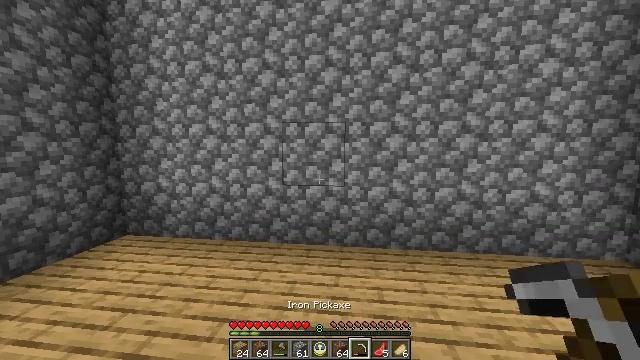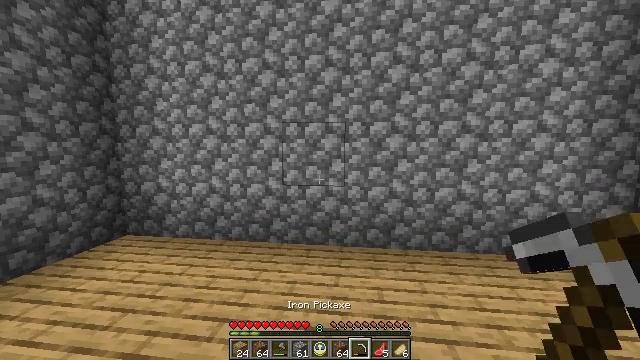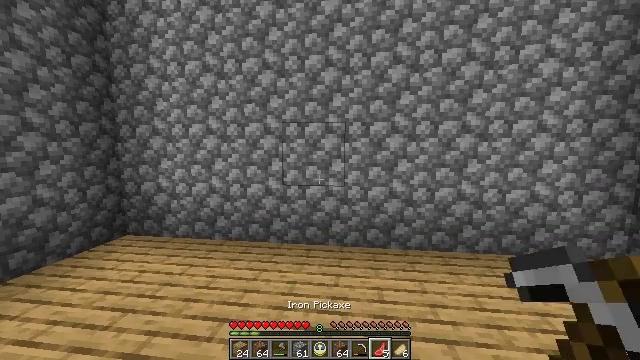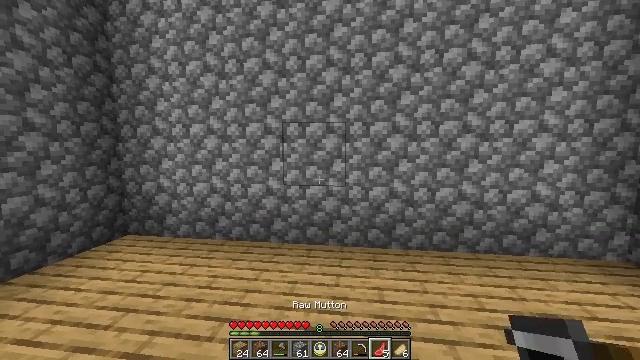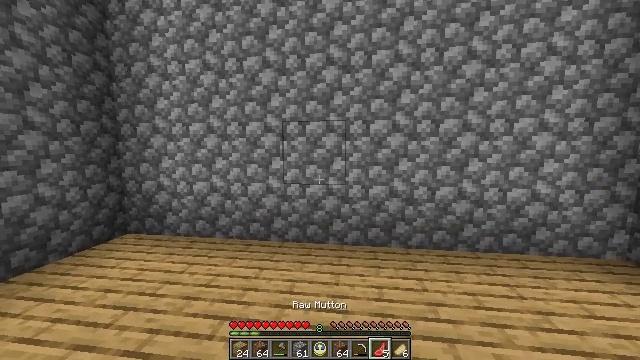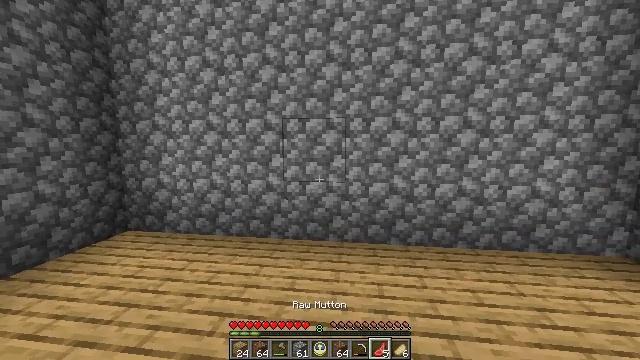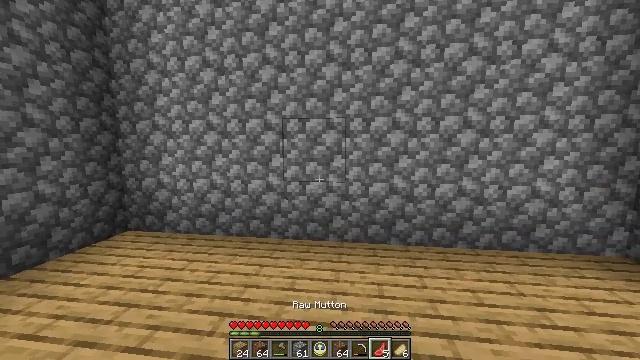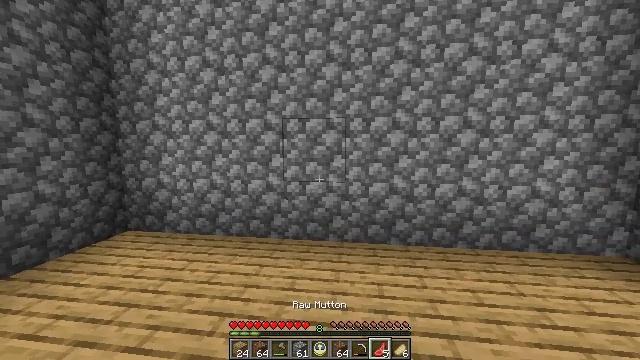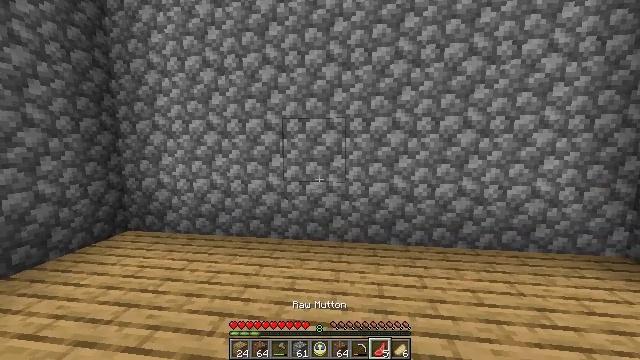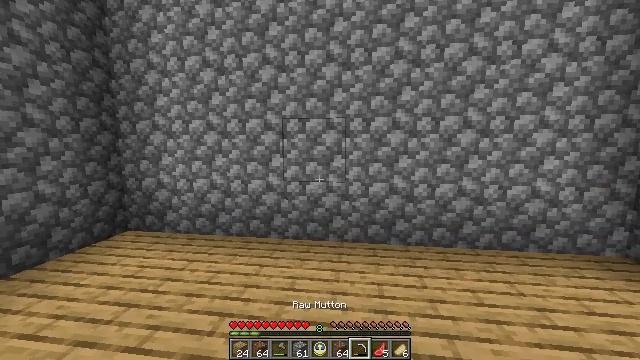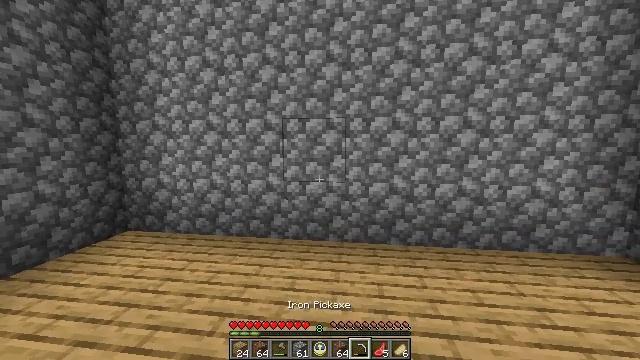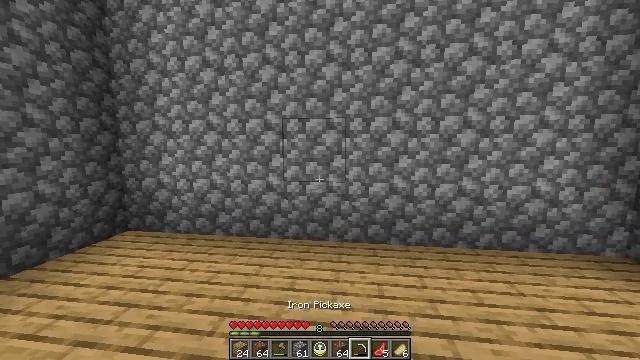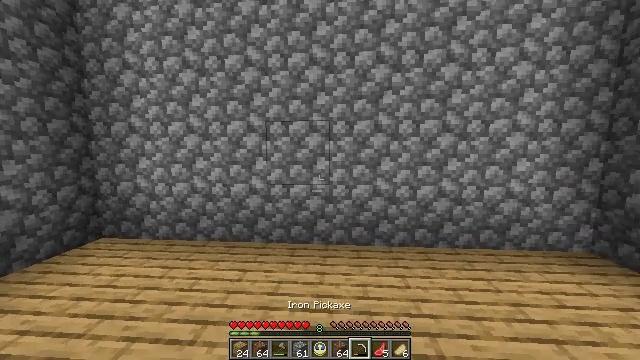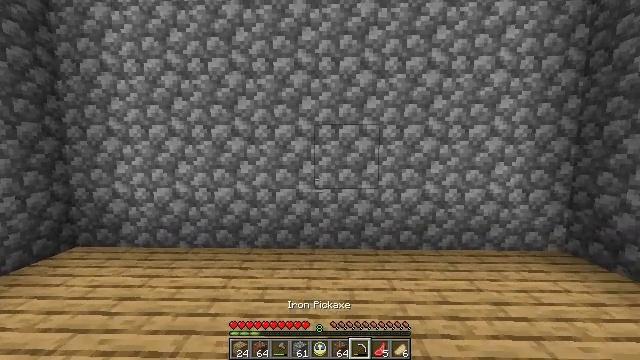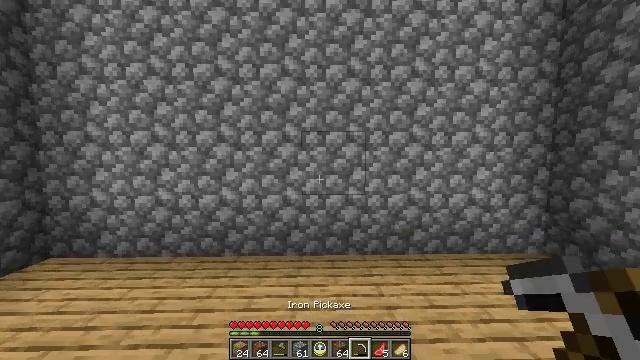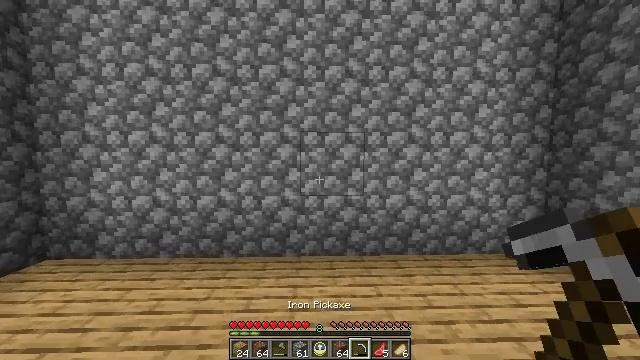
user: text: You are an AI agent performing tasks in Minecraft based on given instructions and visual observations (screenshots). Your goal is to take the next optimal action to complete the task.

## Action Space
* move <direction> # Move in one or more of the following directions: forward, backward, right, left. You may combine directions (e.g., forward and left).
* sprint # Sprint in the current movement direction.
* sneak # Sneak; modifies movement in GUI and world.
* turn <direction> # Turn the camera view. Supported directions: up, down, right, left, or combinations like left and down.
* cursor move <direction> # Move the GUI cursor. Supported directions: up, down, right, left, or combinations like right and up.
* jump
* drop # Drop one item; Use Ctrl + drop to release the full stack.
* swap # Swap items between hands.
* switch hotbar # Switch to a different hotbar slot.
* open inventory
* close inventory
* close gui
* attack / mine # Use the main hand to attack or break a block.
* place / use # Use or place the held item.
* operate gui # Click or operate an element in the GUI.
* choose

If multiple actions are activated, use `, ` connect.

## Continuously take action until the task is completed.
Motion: motion action
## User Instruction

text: Break the spruce door to remove it.
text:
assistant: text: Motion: no_op
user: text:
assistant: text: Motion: switch to hotbar 8
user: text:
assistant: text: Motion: switch to hotbar 8
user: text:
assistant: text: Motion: switch to hotbar 8
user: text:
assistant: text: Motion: no_op
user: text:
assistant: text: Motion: no_op
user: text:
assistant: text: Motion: no_op
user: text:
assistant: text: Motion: no_op
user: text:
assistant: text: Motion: switch to hotbar 7
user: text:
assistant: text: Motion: switch to hotbar 7
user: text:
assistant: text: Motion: switch to hotbar 7
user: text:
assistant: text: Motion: turn right, switch to hotbar 7
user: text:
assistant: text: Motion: turn right
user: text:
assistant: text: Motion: turn right and up
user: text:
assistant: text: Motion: no_op
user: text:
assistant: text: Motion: turn right and up
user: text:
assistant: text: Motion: turn right and up
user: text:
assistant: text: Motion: turn up
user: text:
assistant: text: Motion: no_op
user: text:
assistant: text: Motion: move forward
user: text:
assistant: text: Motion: move forward, turn left
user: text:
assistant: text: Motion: move forward, turn left
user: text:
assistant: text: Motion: move forward, turn left
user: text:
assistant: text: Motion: move forward
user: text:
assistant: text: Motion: no_op
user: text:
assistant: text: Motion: no_op
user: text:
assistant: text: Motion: no_op
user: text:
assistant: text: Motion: no_op
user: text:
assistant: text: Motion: no_op
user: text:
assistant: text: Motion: turn left